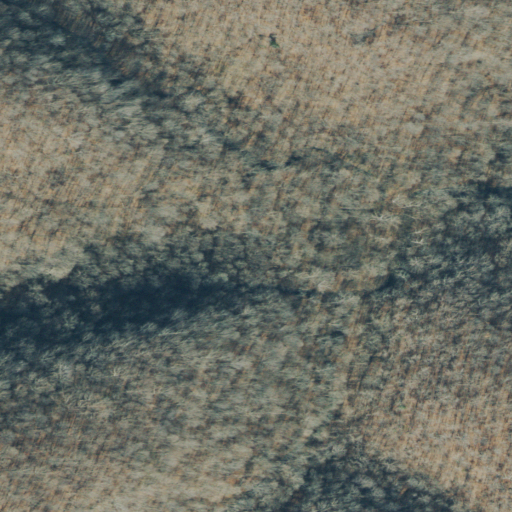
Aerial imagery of valley in Tennessee named Greens Hollow containing only deciduous forest